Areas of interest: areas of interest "Transportation stations"
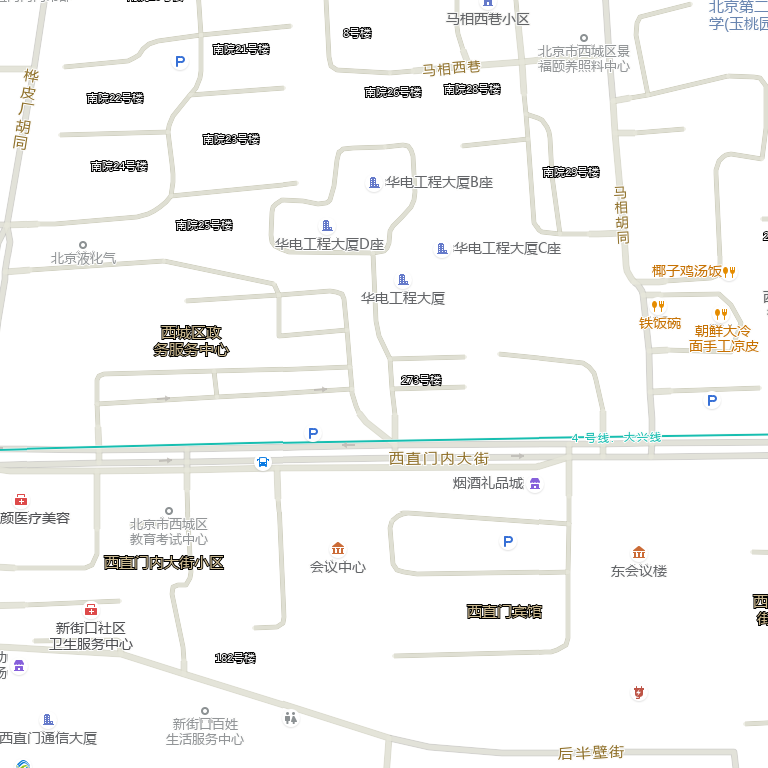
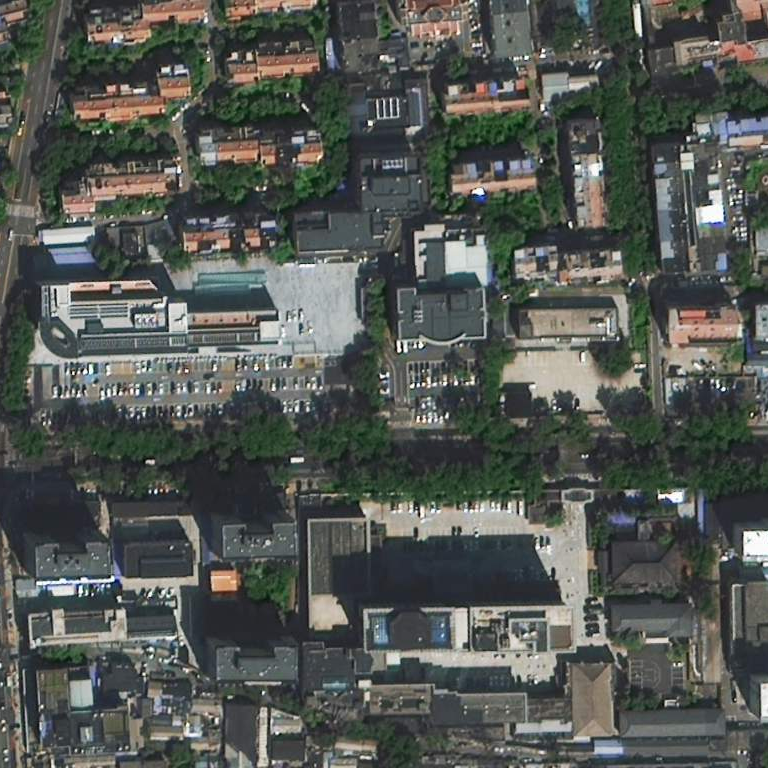